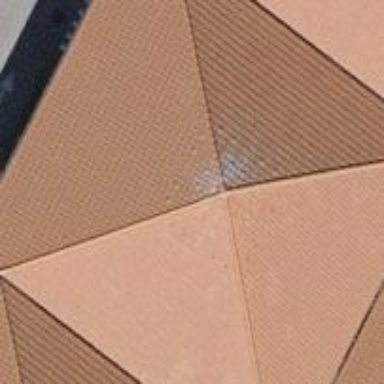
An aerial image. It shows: Part of building with pyramidal red roof. The building itself is brown.